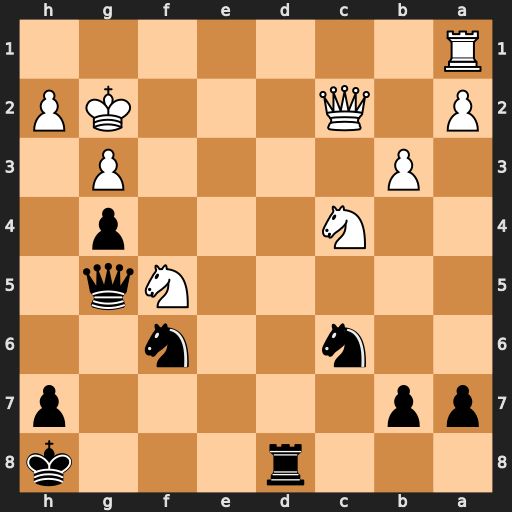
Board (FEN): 3r3k/pp5p/2n2n2/5Nq1/2N3p1/1P4P1/P1Q3KP/R7
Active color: b
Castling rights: -
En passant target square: -
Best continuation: Nd4 Qd3 Qxf5 Qxf5 Nxf5